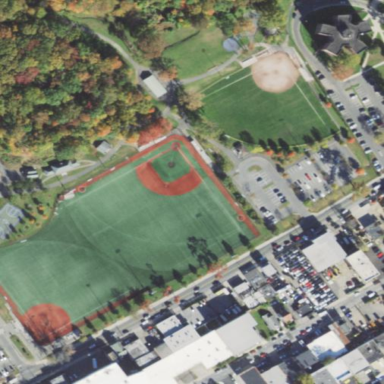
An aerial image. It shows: Baseball pitch for leisure land.